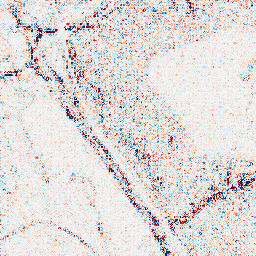
Category: wavelet
Decomposition family: wavelet_dwt
Decomposition parameters: wavelet: db4
level: 1
Upsampling method: sinc_hamming
Upsampling parameters: scale: 8
kernel_size: 16
Upsampling scale: 8